Brain MRI, t2w sequence, axial 2D slice.
Patient: age 30, sex F, weight 75 kg, height 1.7 m
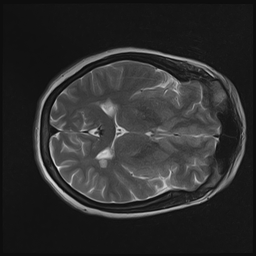